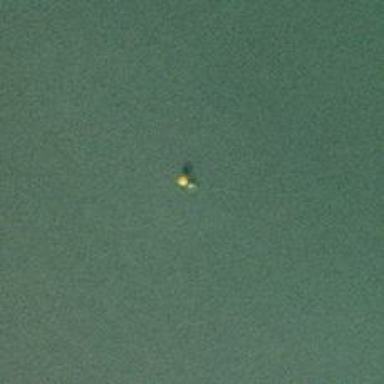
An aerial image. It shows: Buoy that is man-made.